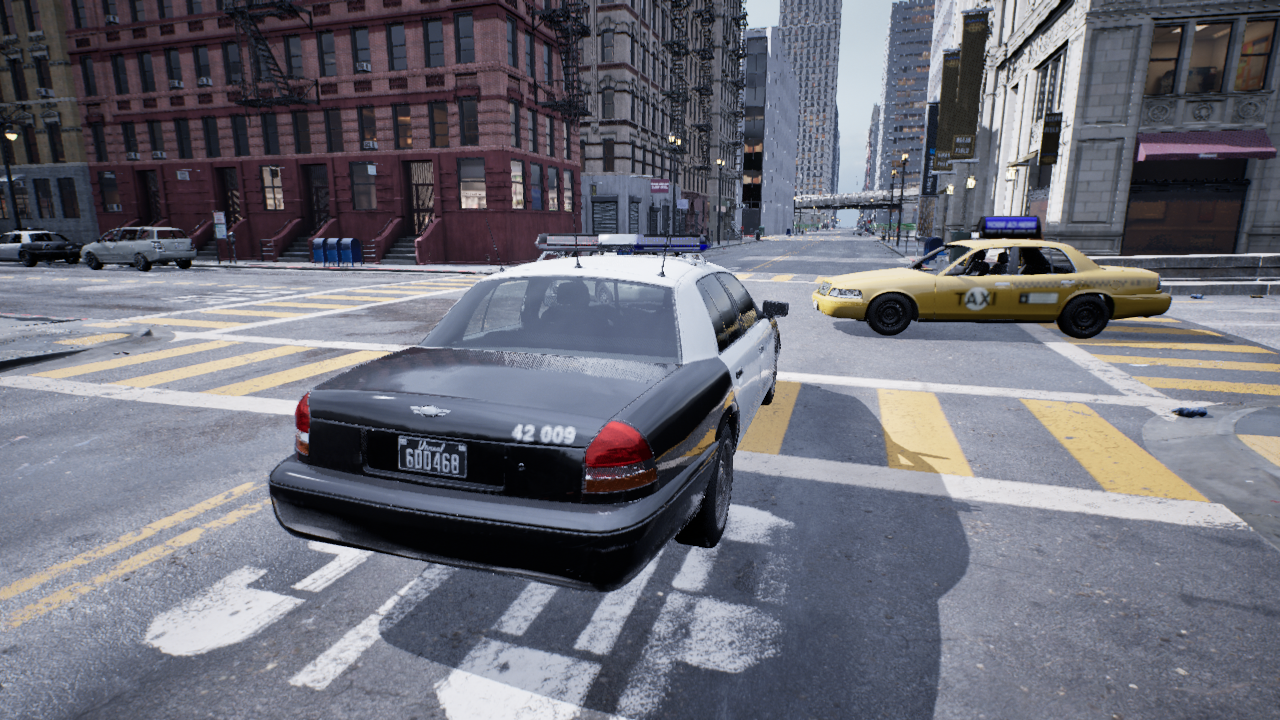
Venue: residential
Lighting: overcast
Vehicle rig: sedan